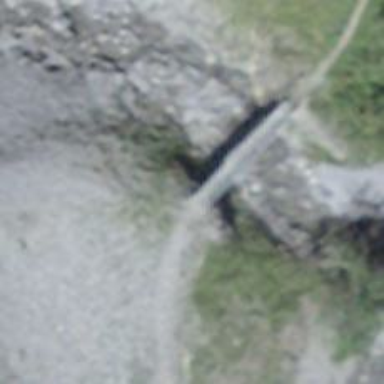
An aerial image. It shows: Path leading to bridge.